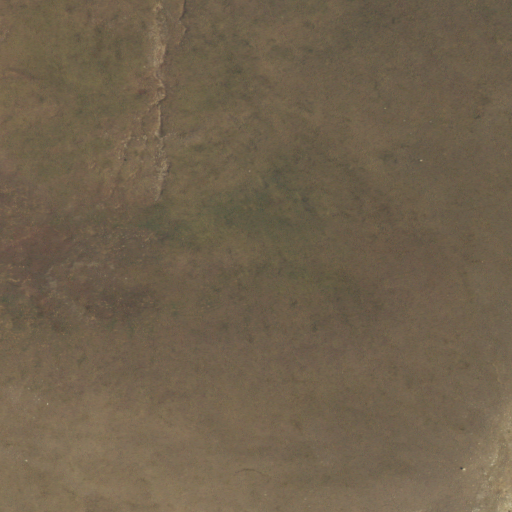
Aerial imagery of plain(s) in Montana named Honeymoon Park containing grassland and shrub